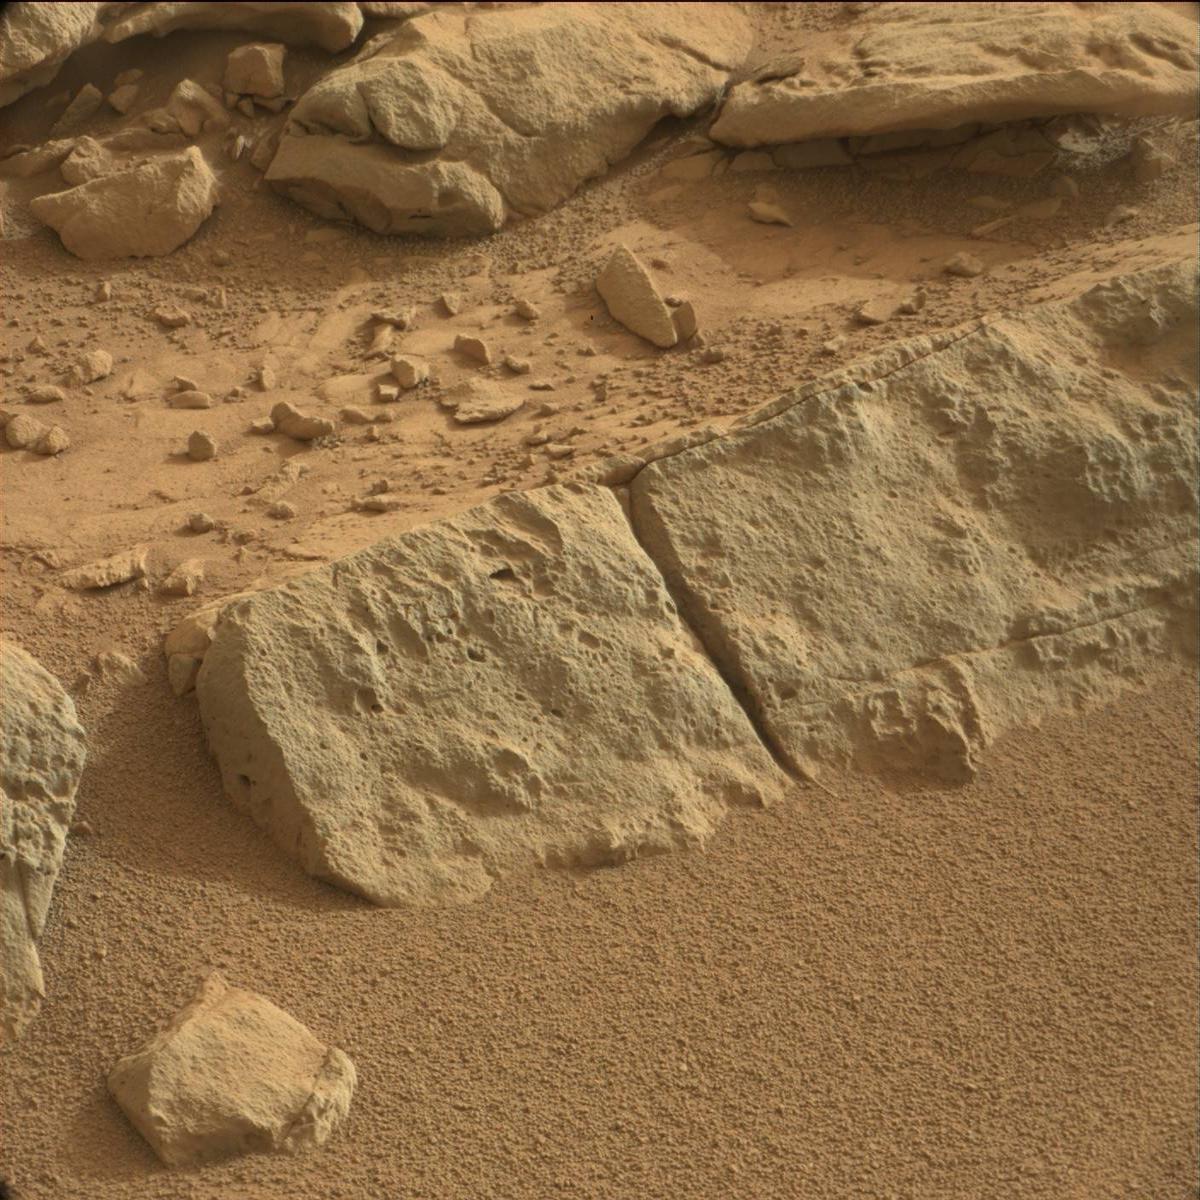
Terrain classes present: Bedrock, Rock, Sand / Soil